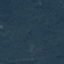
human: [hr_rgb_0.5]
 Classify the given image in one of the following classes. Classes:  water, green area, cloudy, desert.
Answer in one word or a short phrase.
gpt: green area